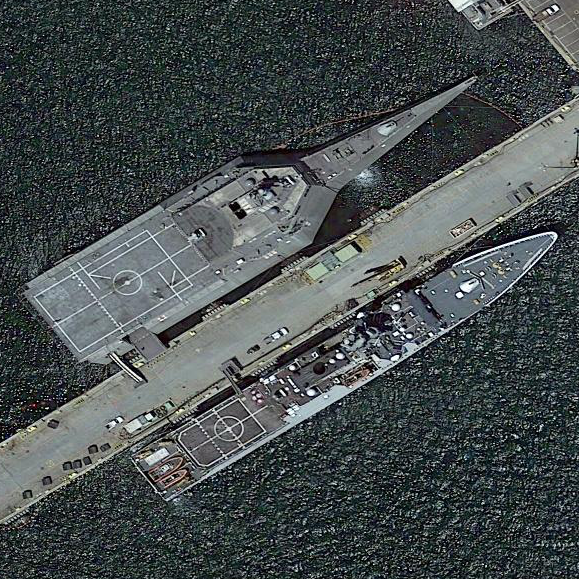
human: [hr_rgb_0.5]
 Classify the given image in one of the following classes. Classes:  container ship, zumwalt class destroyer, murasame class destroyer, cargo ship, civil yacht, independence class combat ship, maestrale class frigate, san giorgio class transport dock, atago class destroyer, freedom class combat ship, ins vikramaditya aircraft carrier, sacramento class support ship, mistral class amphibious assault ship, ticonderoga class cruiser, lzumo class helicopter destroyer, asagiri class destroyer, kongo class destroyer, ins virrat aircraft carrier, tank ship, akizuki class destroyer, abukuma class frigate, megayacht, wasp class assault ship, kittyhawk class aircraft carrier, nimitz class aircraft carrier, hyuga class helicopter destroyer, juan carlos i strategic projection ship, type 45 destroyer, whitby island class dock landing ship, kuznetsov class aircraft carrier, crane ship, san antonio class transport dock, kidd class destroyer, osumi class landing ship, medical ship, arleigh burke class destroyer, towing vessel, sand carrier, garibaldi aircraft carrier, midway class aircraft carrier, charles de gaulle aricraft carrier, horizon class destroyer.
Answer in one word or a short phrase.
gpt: Independence class combat ship